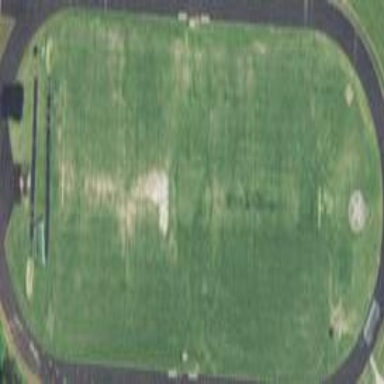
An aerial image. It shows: American football pitch.